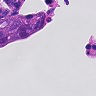
Metastatic tissue present: yes